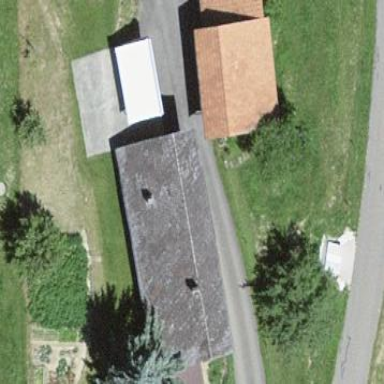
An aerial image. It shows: Rural barn.